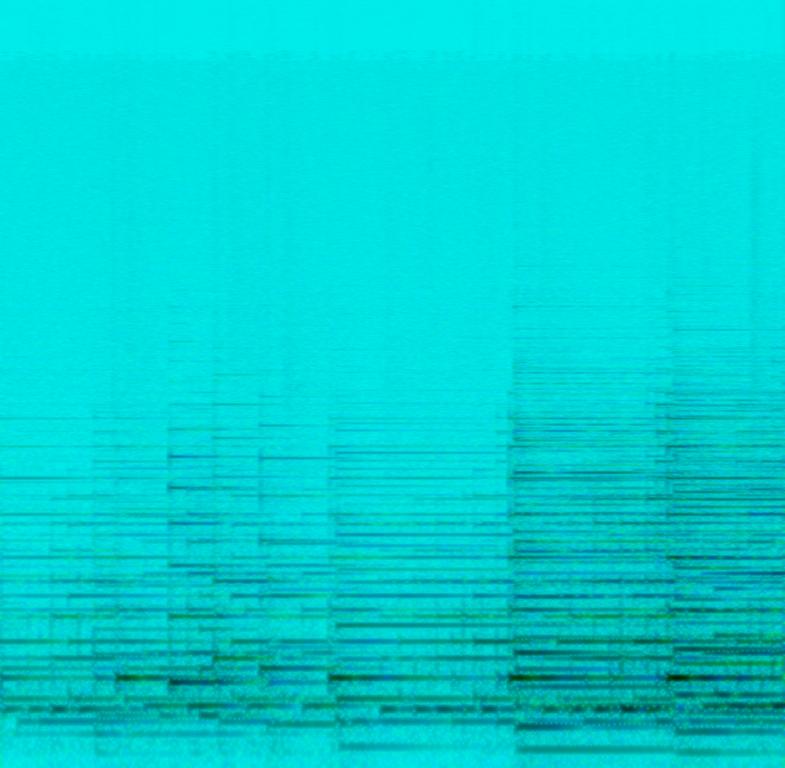
This is a classical music performance. The piece is played by a classical piano which is complex with rising and falling sequences. The atmosphere is filled with emotion and passion. This heart-touching piece could certainly be used in the soundtrack of a drama movie or a TV show.